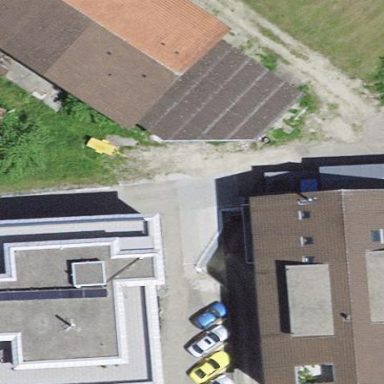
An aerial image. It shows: Simple house.